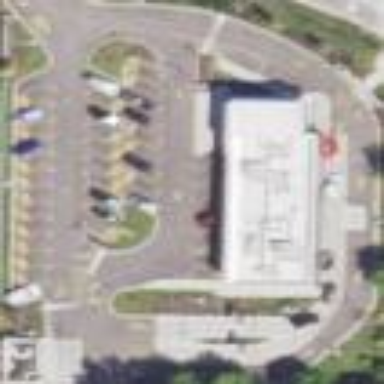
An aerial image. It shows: Parking area with surface.